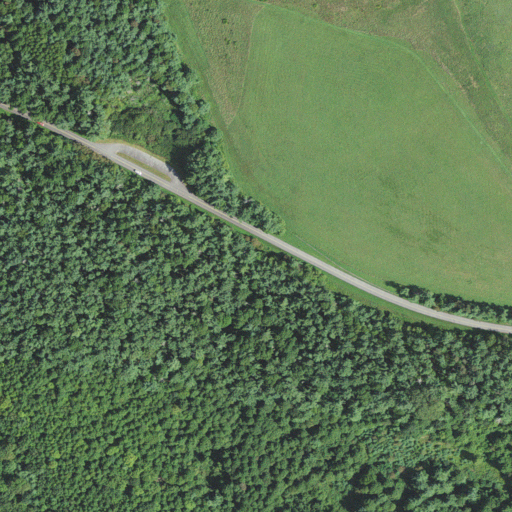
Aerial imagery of gap in North Carolina named Carroll Gap containing mixed forest, pasture, deciduous forest, evergreen forest, open development, shrub, low intensity development, and grassland